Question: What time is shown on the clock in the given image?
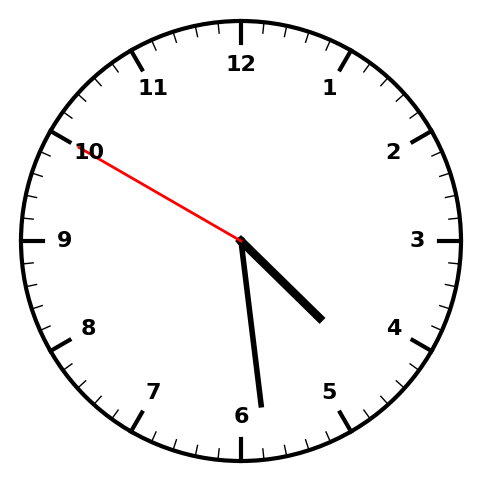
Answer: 04:28:50